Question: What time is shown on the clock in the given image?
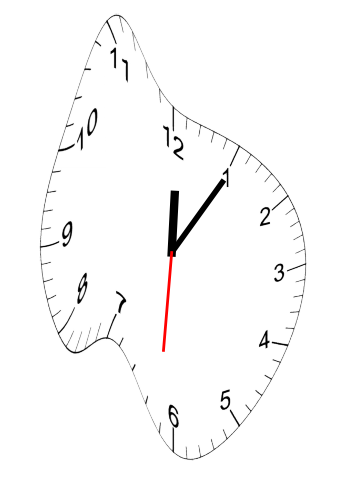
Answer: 12:05:31